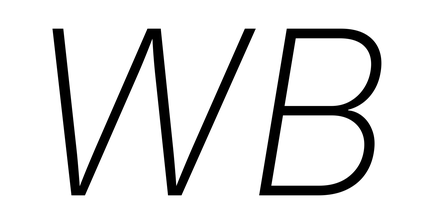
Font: Inter-Italic_ExtraLight_Italic